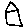
Label: house